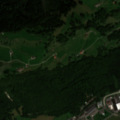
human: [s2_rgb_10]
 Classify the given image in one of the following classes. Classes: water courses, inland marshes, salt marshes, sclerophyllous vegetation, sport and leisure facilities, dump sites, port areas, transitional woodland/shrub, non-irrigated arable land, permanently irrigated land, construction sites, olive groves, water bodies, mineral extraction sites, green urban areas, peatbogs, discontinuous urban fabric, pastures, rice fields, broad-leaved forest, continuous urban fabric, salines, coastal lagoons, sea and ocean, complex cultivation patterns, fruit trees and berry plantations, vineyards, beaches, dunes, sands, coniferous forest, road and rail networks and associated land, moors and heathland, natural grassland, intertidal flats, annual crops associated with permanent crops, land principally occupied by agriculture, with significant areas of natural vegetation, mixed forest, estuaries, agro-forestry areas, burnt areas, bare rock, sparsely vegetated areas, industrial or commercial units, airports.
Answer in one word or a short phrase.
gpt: discontinuous urban fabric, airports, pastures, broad-leaved forest, coniferous forest, mixed forest